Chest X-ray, PA view. Patient: 50 years old, sex M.
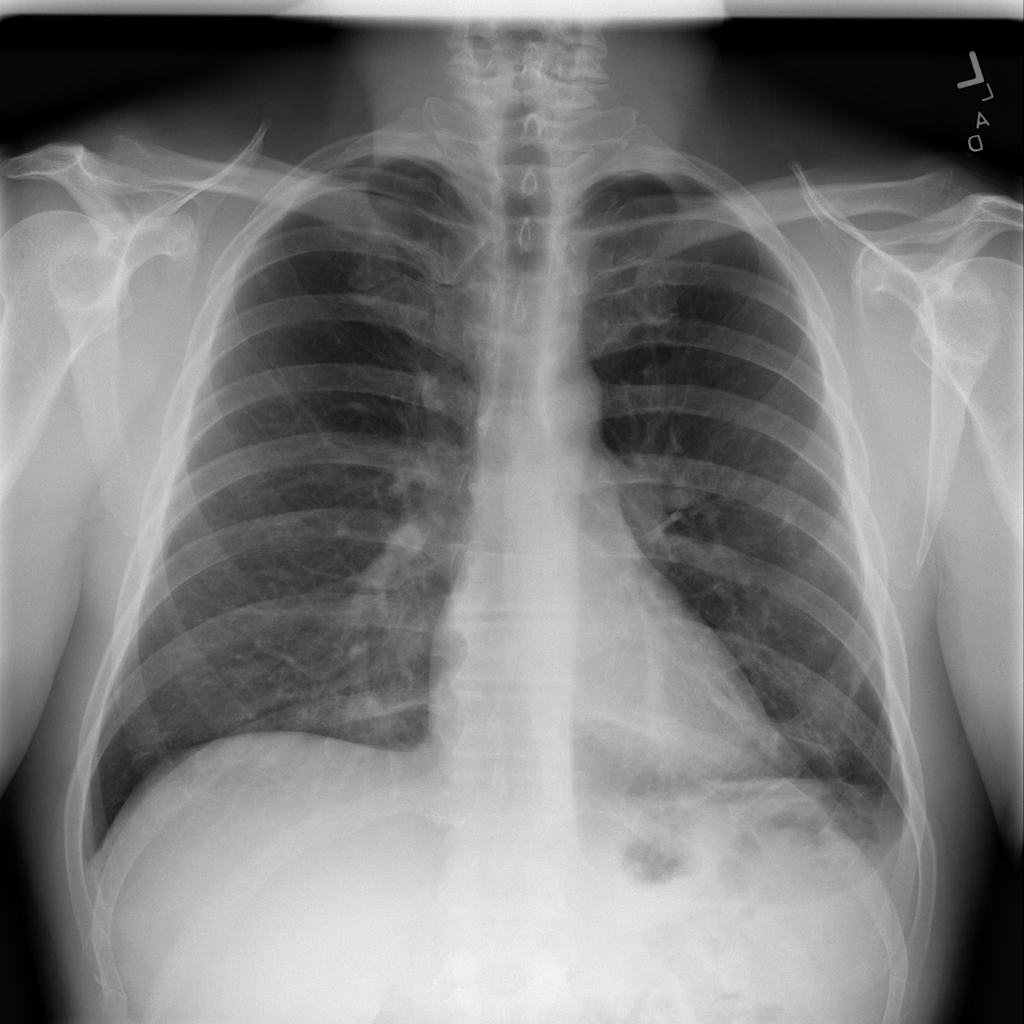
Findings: Atelectasis